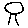
Label: tree